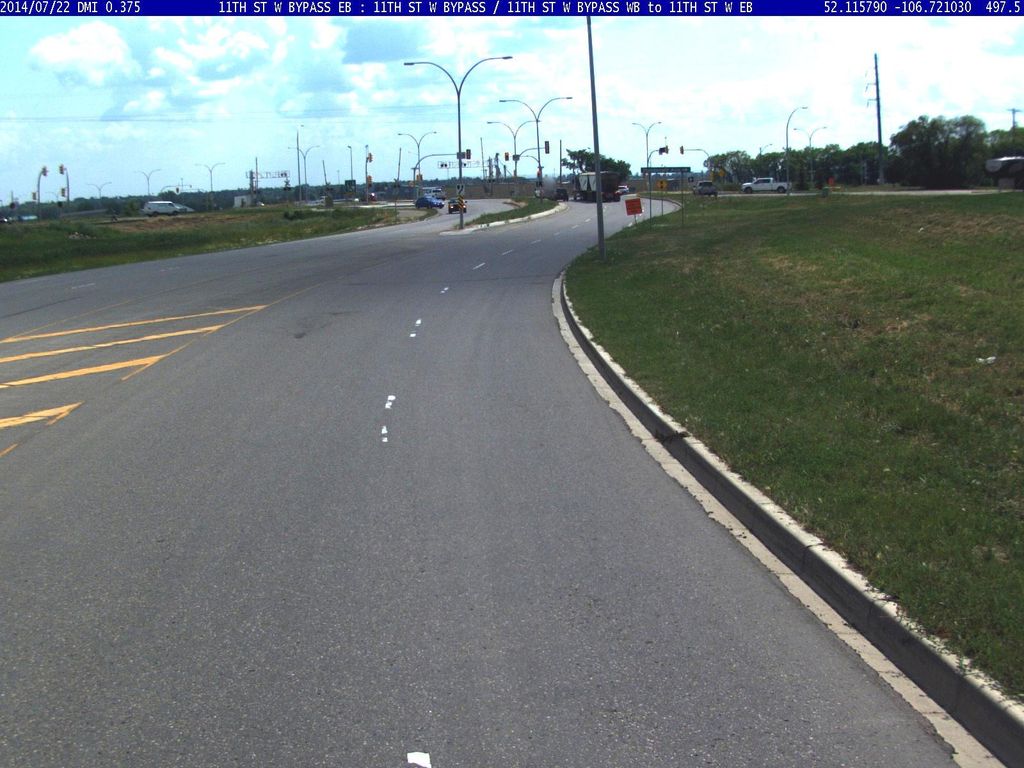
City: saskatoon